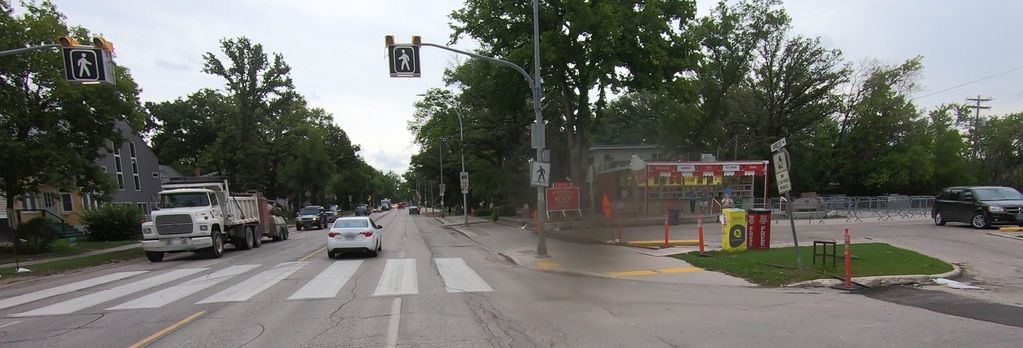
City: winnipeg